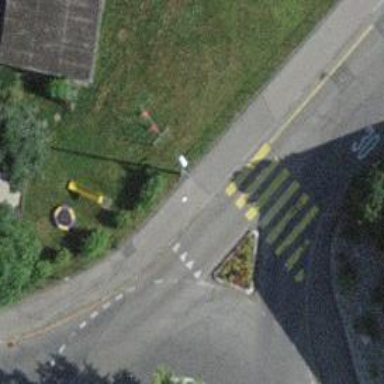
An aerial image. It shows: Kerb serving as barrier.